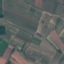
Label: PermanentCrop